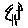
Label: tree